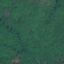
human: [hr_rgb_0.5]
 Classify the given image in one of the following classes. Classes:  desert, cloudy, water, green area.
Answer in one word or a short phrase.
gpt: green area